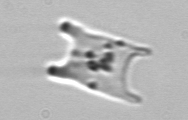
Label: Eucampia